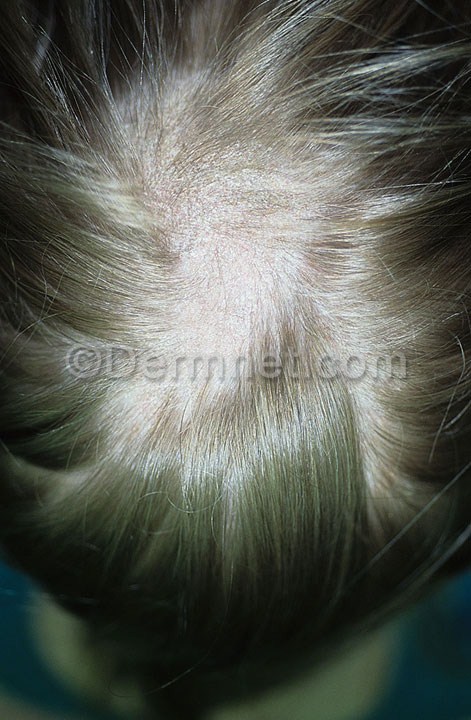
Disease: Hair Loss Photos Alopecia and other Hair Diseases